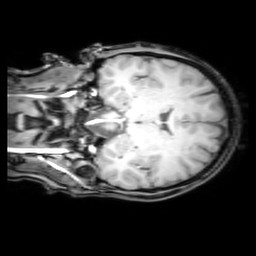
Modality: T1w
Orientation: coronal
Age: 21
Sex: female
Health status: healthy
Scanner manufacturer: philips
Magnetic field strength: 3 T
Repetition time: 0.012 s
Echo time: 0.0037 s